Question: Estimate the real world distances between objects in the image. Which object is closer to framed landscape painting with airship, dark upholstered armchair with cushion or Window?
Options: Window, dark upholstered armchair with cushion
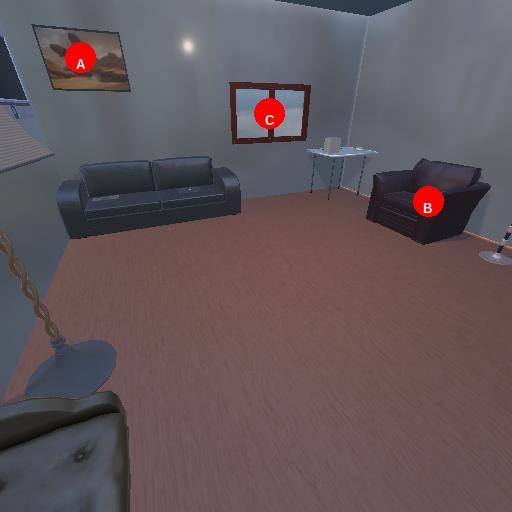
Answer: Window